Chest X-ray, PA view. Patient: 56 years old, sex M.
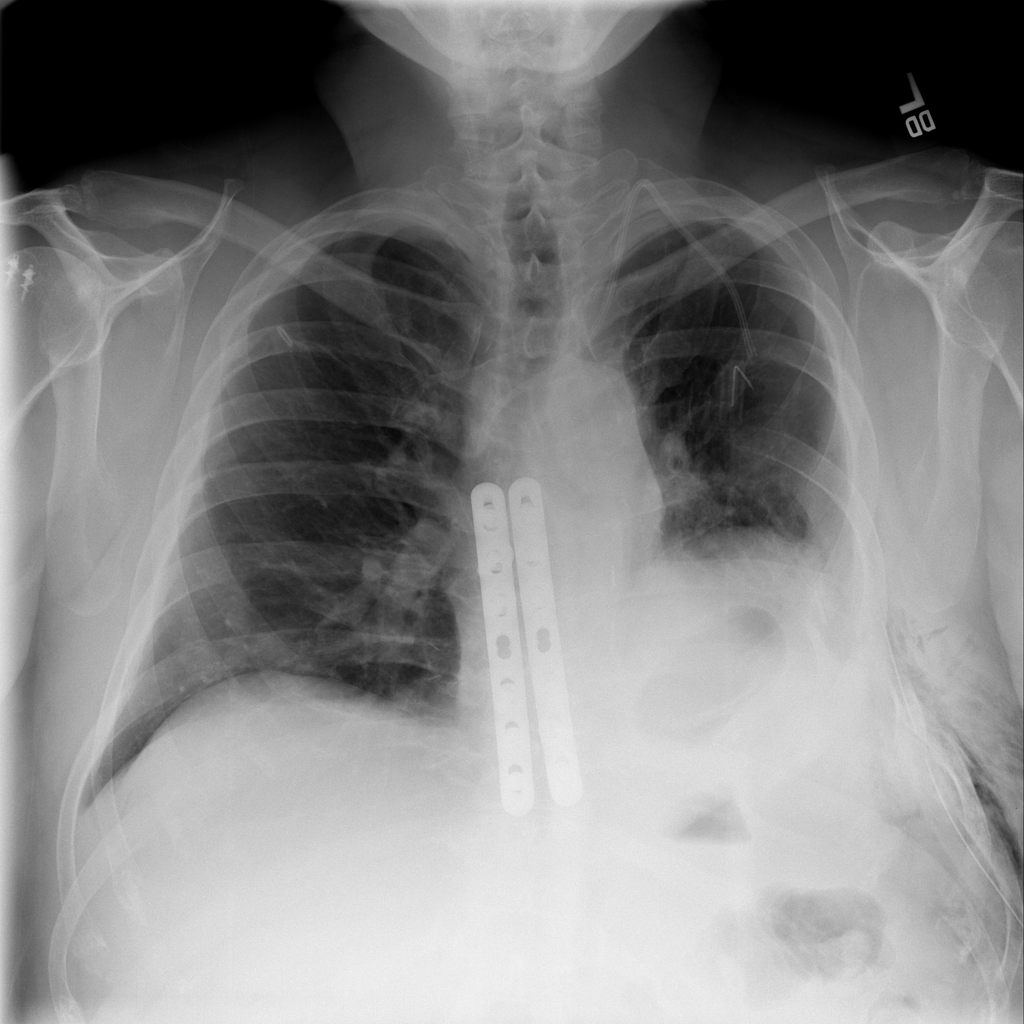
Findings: Pleural_Thickening